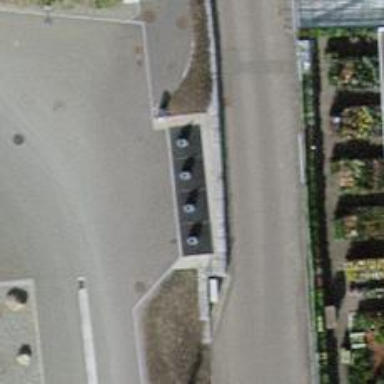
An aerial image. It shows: Recycling container for recycling.